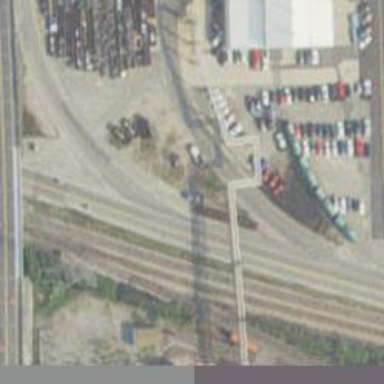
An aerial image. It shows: Railway level crossing.